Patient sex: F
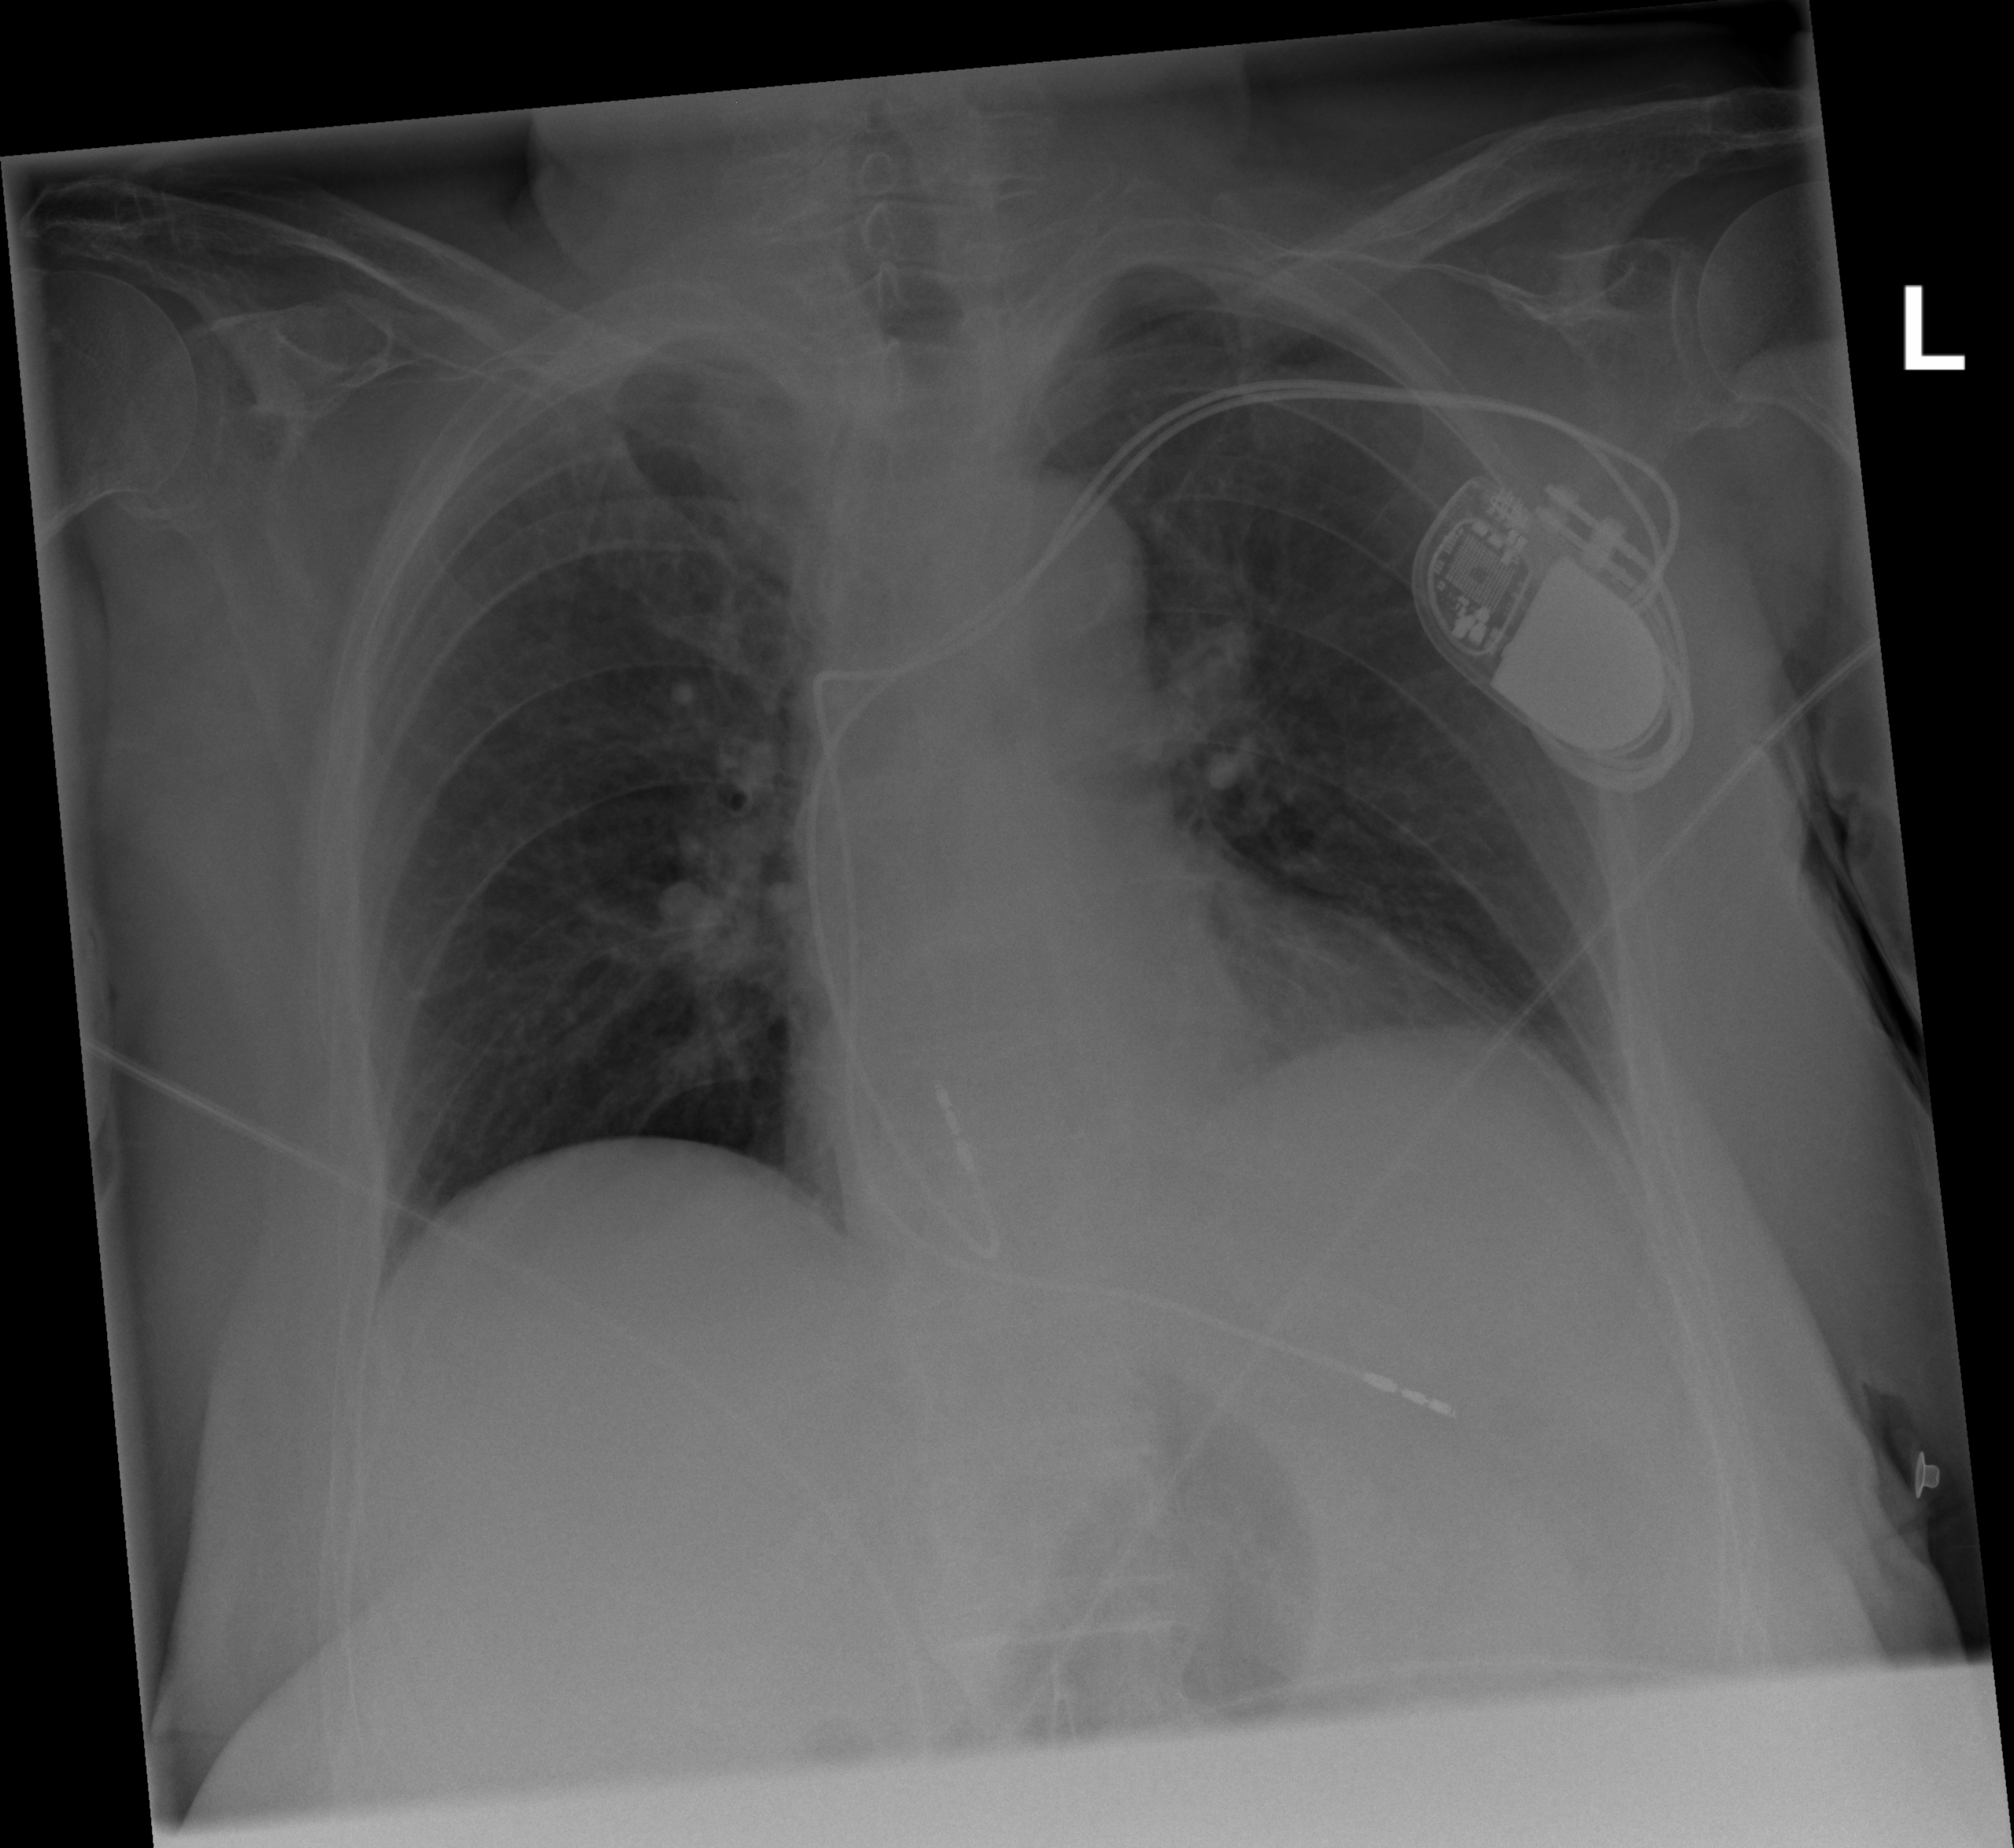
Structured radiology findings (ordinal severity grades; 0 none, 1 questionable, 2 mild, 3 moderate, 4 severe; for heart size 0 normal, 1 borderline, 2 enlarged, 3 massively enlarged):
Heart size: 0
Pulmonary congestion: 1
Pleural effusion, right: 0
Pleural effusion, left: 0
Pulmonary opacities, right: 0
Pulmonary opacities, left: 0
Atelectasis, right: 0
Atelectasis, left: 0